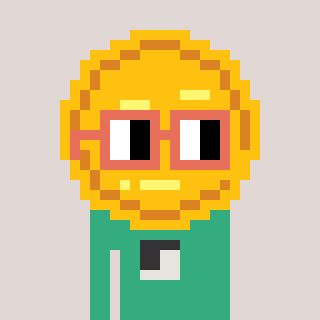
a pixel art character with square orange glasses, a medal-shaped head and a teal-colored body on a warm background